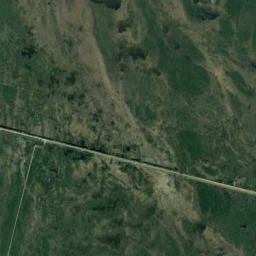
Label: wetland